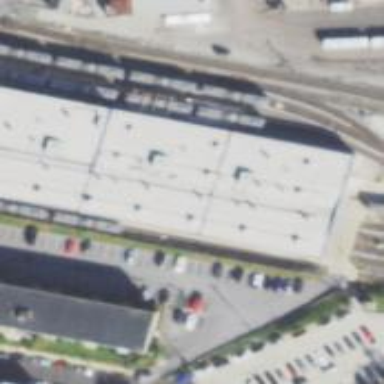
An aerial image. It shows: Railway service station.